Question: How can I set the style of an EditText like this picture in Android?

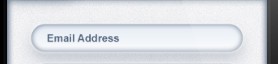
Answer: '''
<EditText android:id="@+id/searchTxt" android:layout_width="fill_parent"
android:layout_height="wrap_content" android:hint="Email Address"
android:textSize="17sp" android:maxLength="10" android:inputType="textFilter"
android:background="@drawable/textborder"
android:textStyle="bold" android:paddingLeft="10dp"
android:layout_marginTop="3dp" android:layout_marginLeft="3dp"
android:layout_marginBottom="2dp" android:layout_marginRight="2dp"
android:clickable="true" android:textColor="@color/textcolor"
android:imeOptions="actionDone">
'''
'''
<?xml version="1.0" encoding="utf-8"?>
<shape xmlns:android="http://schemas.android.com/apk/res/android"
android:shape="rectangle">
<corners android:radius="7px" android:topLeftRadius="7px"
android:topRightRadius="7px" android:bottomLeftRadius="7px"
android:bottomRightRadius="7px" />
<solid android:color="@android:color/transparent" />
<stroke android:width="0dp" android:color="#000000" />
<padding android:left="1dp" android:top="1dp" android:right="1dp"
android:bottom="1dp" />
</shape>
'''